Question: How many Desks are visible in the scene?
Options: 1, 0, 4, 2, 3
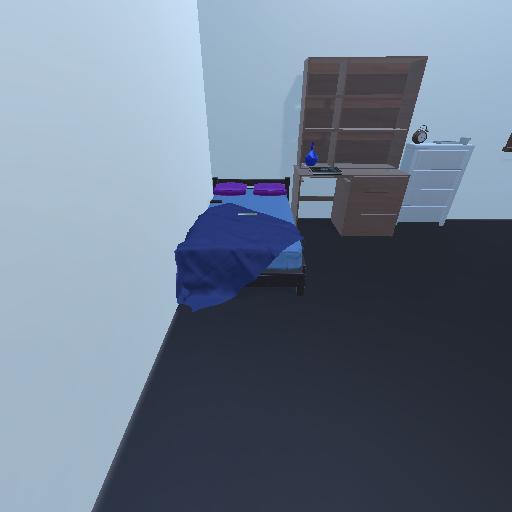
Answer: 1